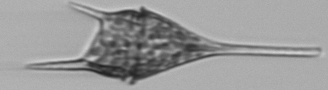
Label: Tripos_lineatus